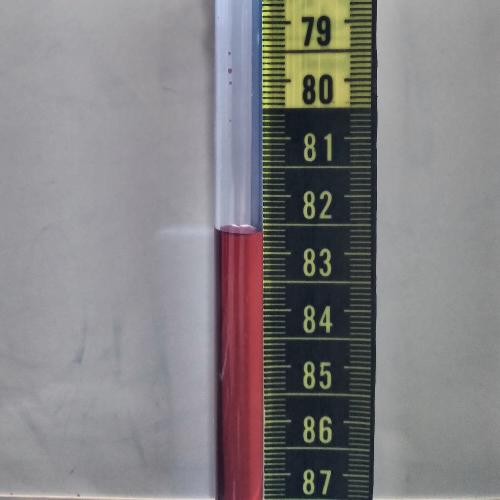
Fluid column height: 82.7 cm